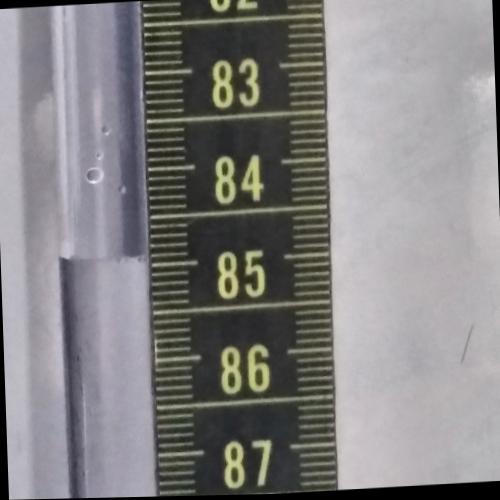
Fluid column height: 84.9 cm